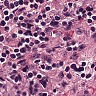
Metastatic tissue present: no